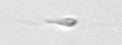
Label: flagellate_morphotype3